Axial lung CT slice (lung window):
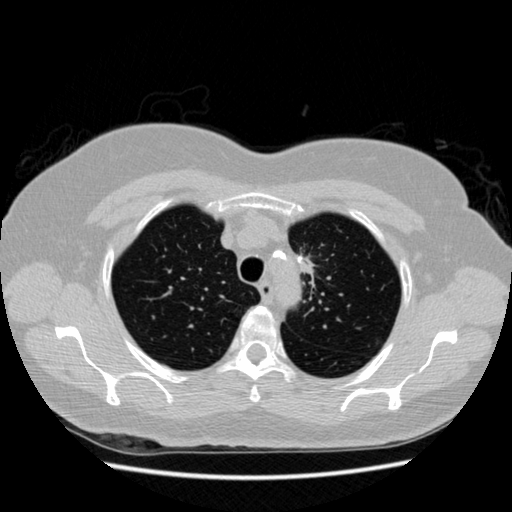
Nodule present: yes
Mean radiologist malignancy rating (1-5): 4